Question: I have this page :

When I click on the 'Enregistrer' button I want to save all the modification I have made to the 'Note' text fields.
Those text fields are generated with a select statement :
'''
for($i=0; $i<$rows_number; $i++)
{
echo '<tr>';
echo '<td>' . mysql_result($students, $i, 'num_insc') . '</td>';
echo '<td>' . mysql_result($students, $i, 'nom') . '</td>';
echo '<td> <input style="text-align:center" type="number" name=note_"'
. mysql_result($students, $i, 'num_insc') . '" id="note" value="'
.mysql_result($students, $i, 'note').'"> </td>';
echo '</tr>';
}
'''
So the names of some 'note' text fields are 'num_' + the 'Ndeg Inscription' that corresponds to this text field. For example, in the image you can see the 'Ndeg Inscription' of the first row is '1' so the name of the Note text field that corresponds to this row is 'num_1'.
When I click on the 'Enregistrer' button the form data will be sent to the same page and I'm using $_POST to get those information.
But the problem is how can I retrieve the value of each text field and update the row in database that corresponds to this text field? Because the number of text fields varies and it changes depending on how many records there are in the database.
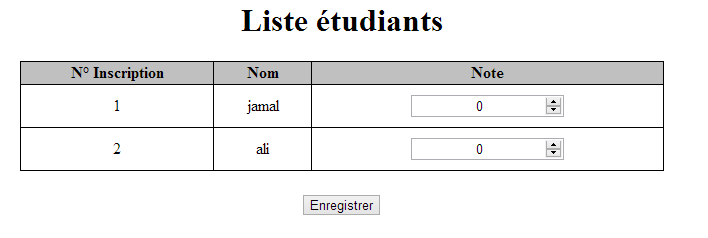
Answer: I see at least two options:
1. Hide the original value in a hidden input field; then compare upon submission. This will reduce the overhead required with calling the original values from the database. However, this is less secure.
2. Fetch the original values and then compare the corresponding $_POST value.